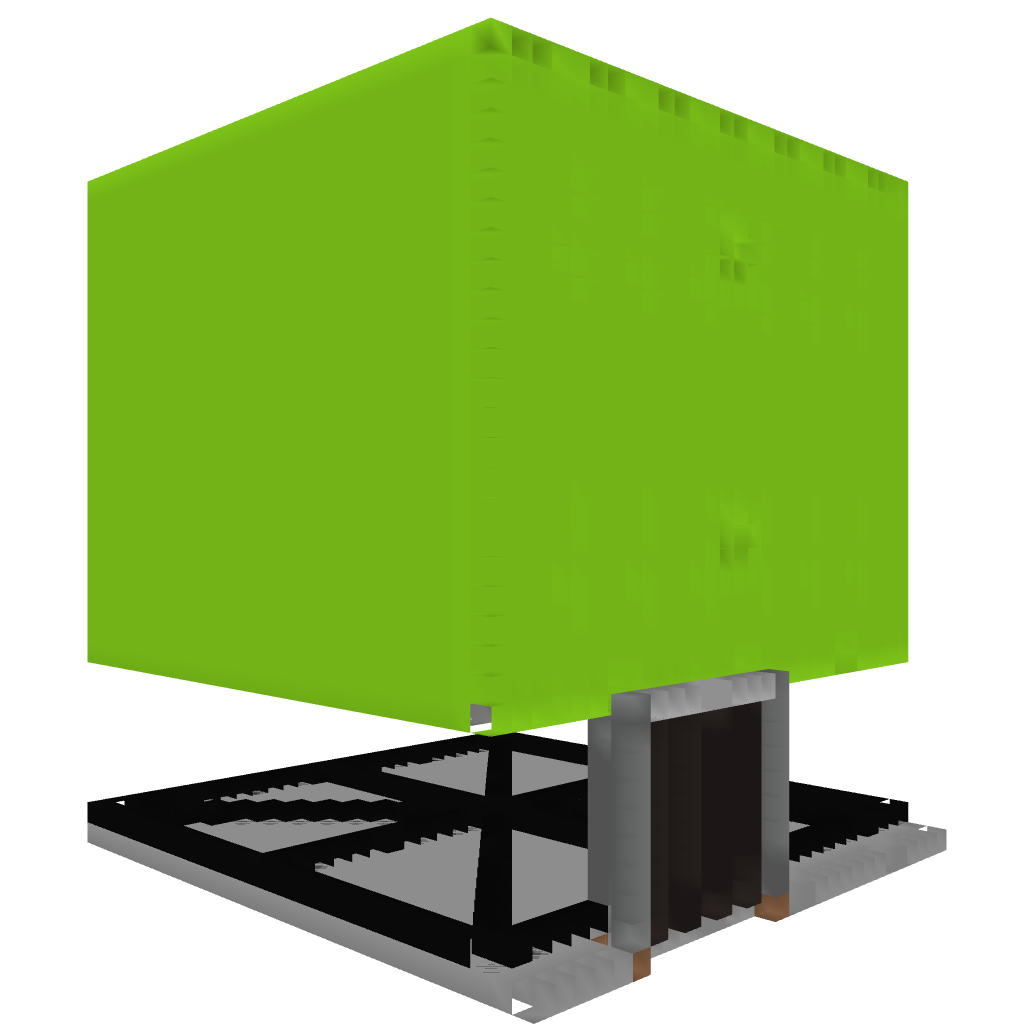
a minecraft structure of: Automatic Melon Farm